Aerial crown-view tile of a tropical tree (Barro Colorado Island, Panama), acquired 20250818:
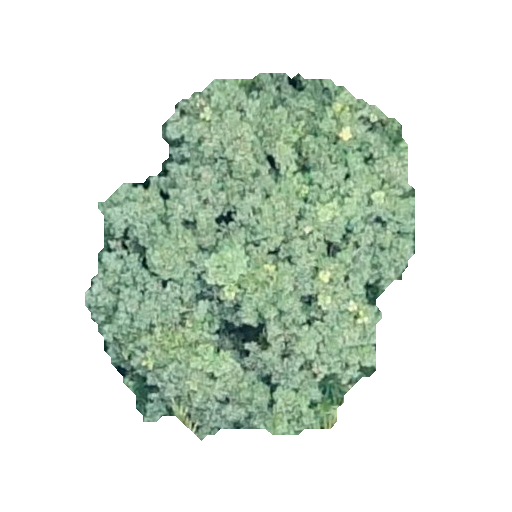
Species: Protium stevensonii
GBIF accepted scientific name: Tetragastris panamensis
Crown area: 127.758 m²